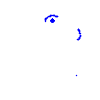
Particle: proton